Question: I have developed an application in 'xamarin' for android with 'xamarin.forms.maps'. In the android emulator when debugging works correctly. Debugging on an android device still shows the map but neither centers the map on the past coordinates nor draws the pin.
'''
public void LoadMapa(){
var mainViewModel = MainViewModel.GetInstance();
var lat = Convert.ToDouble(mainViewModel.Vehiculo.Vehiculo.Lat);
var lon = Convert.ToDouble(mainViewModel.Vehiculo.Vehiculo.Lon);
var pin = new MapaPin
{
Type = PinType.Place,
Position = new Position(lat, lon),
Label = "Xamarin San Francisco Office",
Address = "394 Pacific Ave, San Francisco CA",
Id = "Xamarin",
Url = "http://xamarin.com/about/"
};
customMap.MapaPins = new List<MapaPin> { pin };
customMap.Pins.Add(pin);
customMap.MoveToRegion(MapSpan.FromCenterAndRadius(new
Position(lat, lon), Distance.FromMiles(1.0)));
}
'''

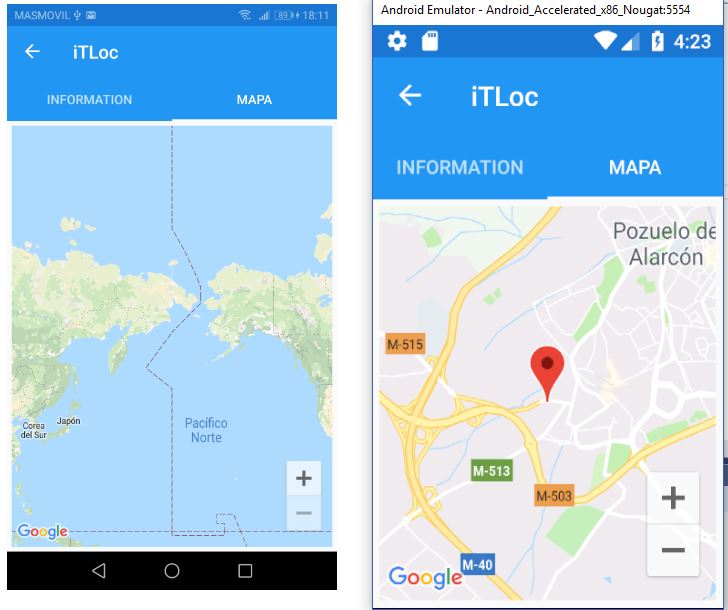
Answer: There is not enough code to see where you get the 'Vehiculo.Lat' and 'Vehiculo.Lon' from.
Is it perhaps a problem with your device culture settings and consequently the 'Convert.ToDouble(...)' fails? I had such problems with decimal comma / decimal point.